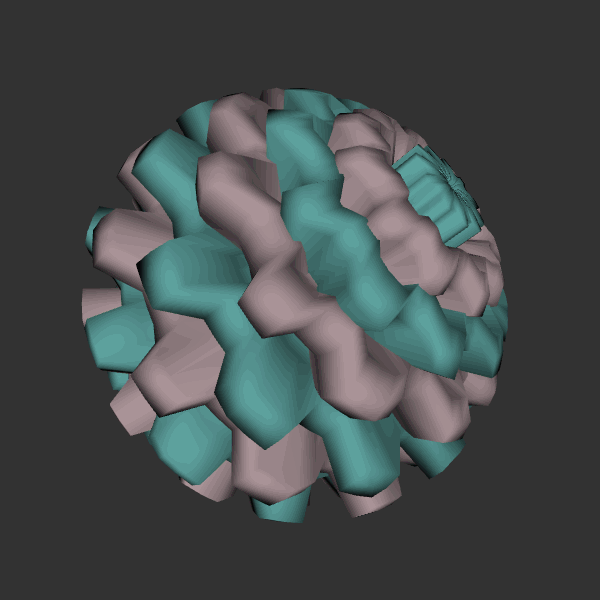
Background: dark